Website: lowes
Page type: order-returns
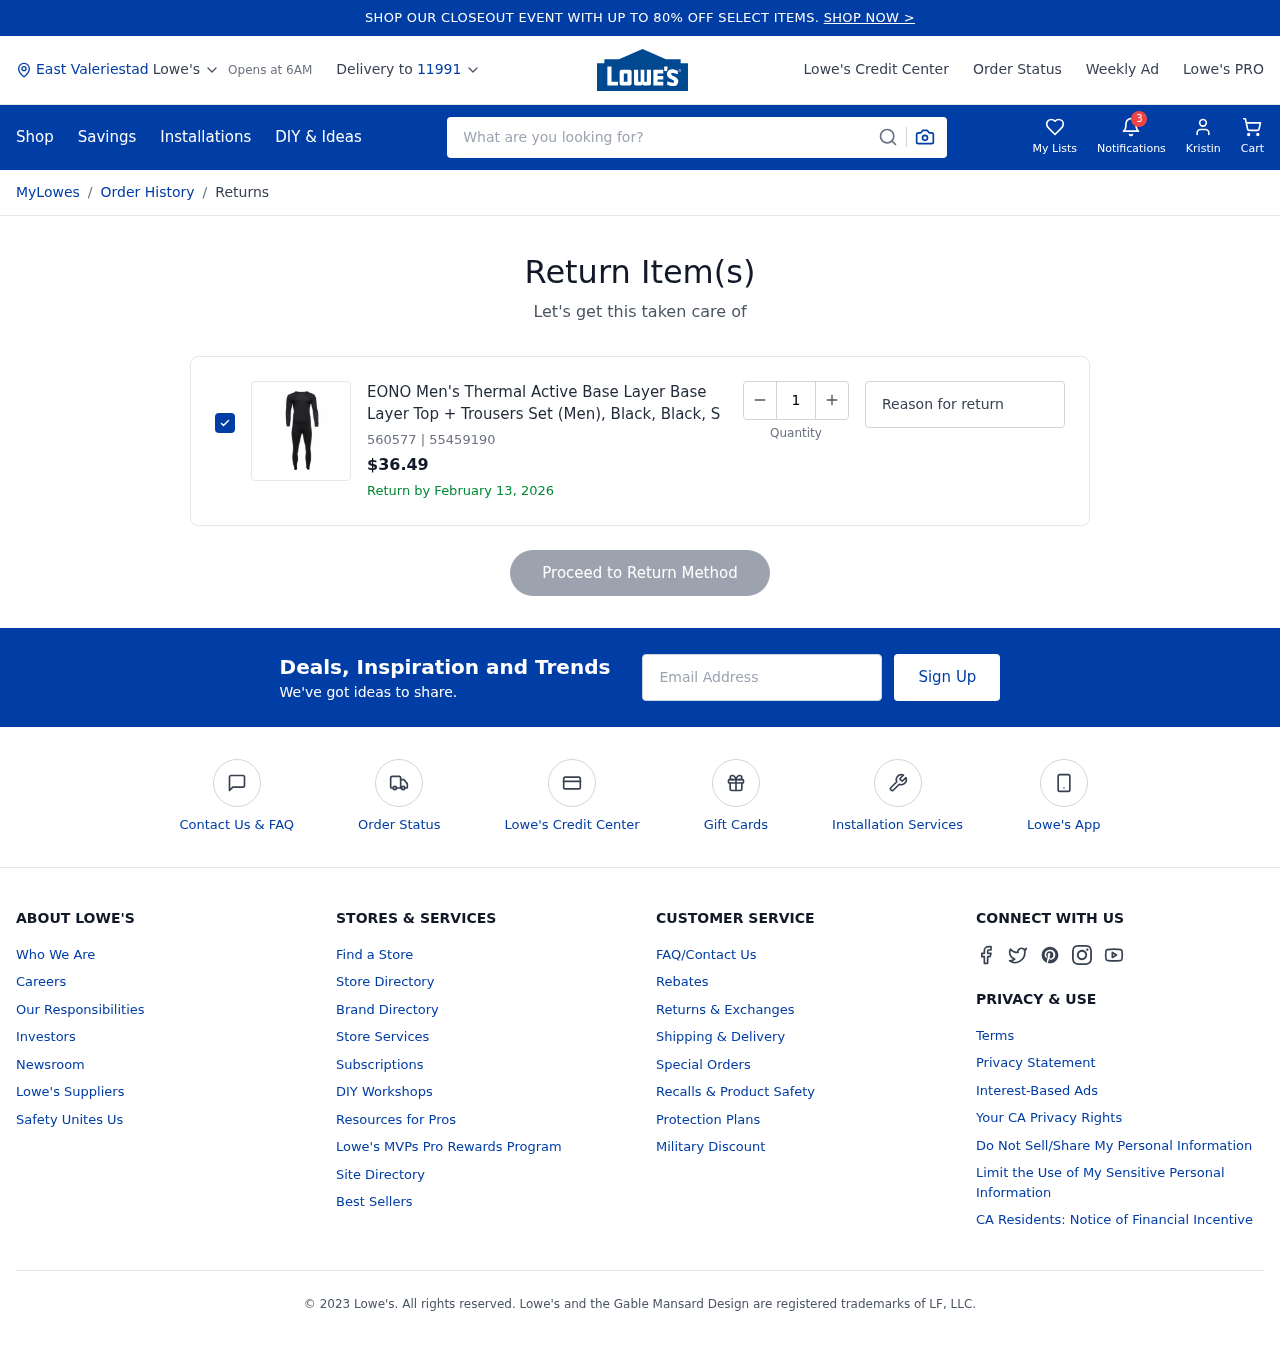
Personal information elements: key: PII_CITY
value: East Valeriestad
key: PII_FIRSTNAME
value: Kristin
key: PII_POSTCODE
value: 11991
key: PII_EMAIL
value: krussell@hotmail.com
Product elements: key: PRODUCT1_NAME
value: EONO Men's Thermal Active Base Layer Base Layer Top + Trousers Set (Men), Black, Black, S
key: PRODUCT1_PRICE
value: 36.49
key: PRODUCT1_ITEM_NUMBER
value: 560577
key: PRODUCT1_MODEL_NUMBER
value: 55459190
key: PRODUCT1_QUANTITY
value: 1
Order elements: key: ORDER_RETURN_BY_DATE
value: February 13, 2026